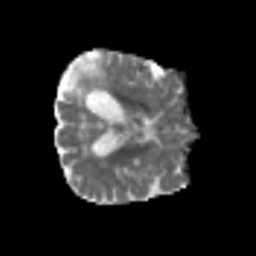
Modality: MD
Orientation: axial
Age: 66
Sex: female
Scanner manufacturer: siemens
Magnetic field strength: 3 T
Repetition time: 6.1 s
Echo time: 0.101 s